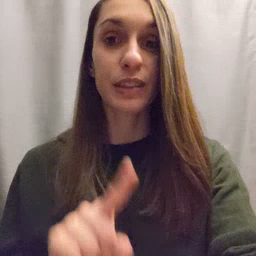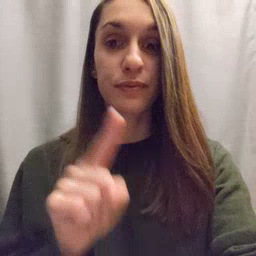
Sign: first